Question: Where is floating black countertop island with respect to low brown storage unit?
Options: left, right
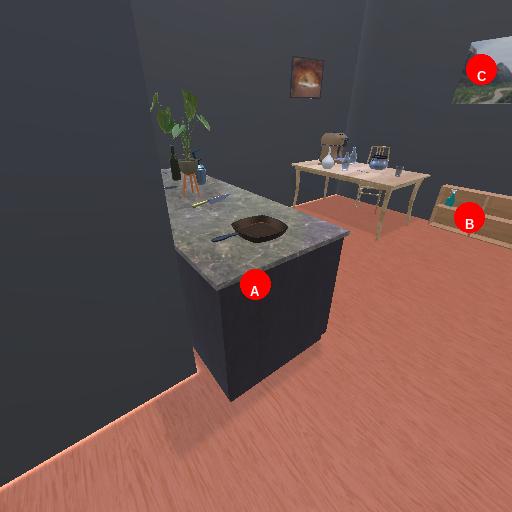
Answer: left